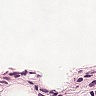
Metastatic tissue present: no